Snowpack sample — Rabbit Ears Pass, Jackson County, Colorado, USA (12/17/25, 1:08 PM MST)
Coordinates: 40.387, -106.625
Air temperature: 34 °F
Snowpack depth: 46 cm
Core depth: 40 cm
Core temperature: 28.4 °F
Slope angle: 6°, slope face: 165°
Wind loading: medium
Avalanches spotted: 0
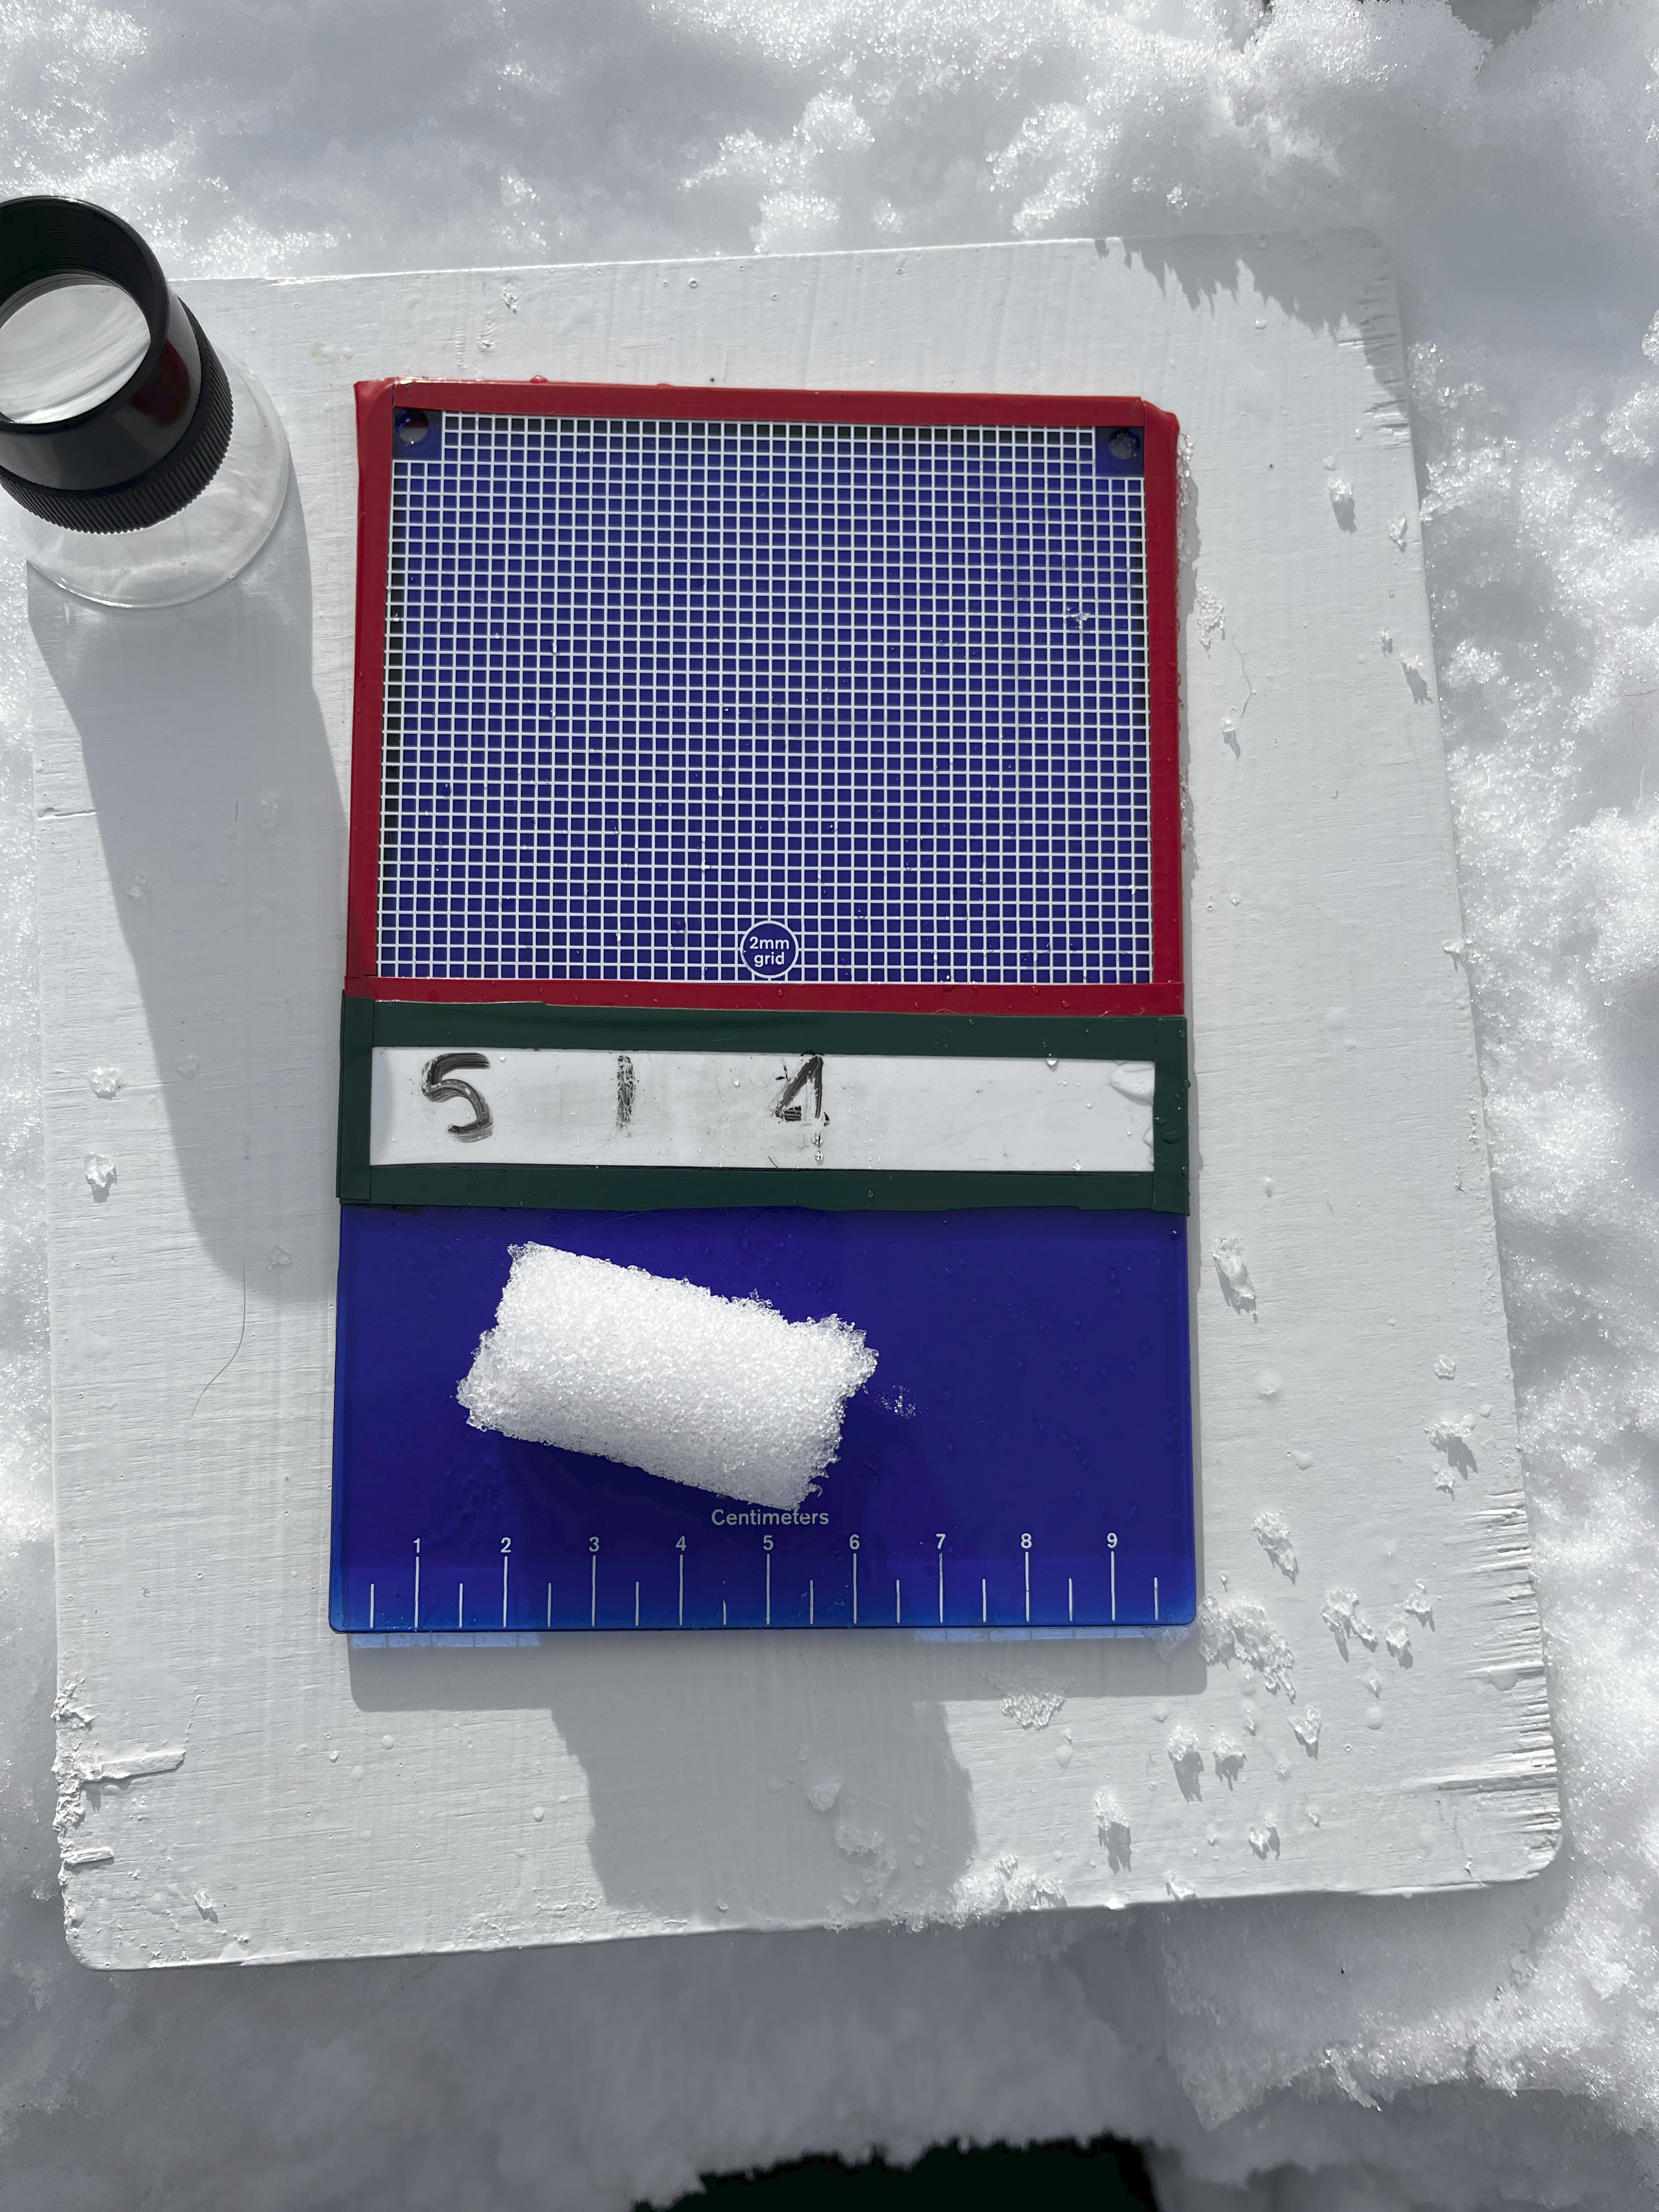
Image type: crystal_card
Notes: No avalanches spotted nearby, although collected in a meadowy area with minimal risk on this face of the pass.